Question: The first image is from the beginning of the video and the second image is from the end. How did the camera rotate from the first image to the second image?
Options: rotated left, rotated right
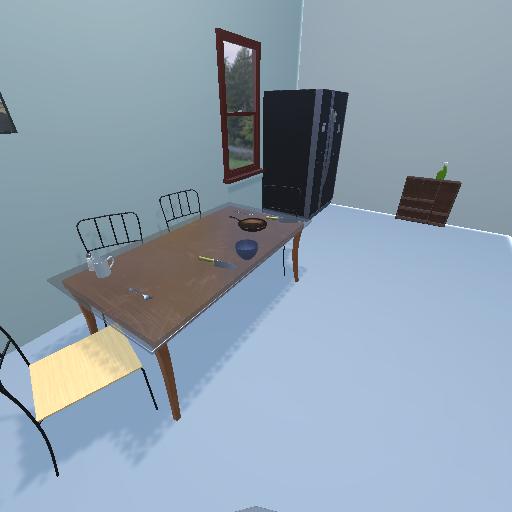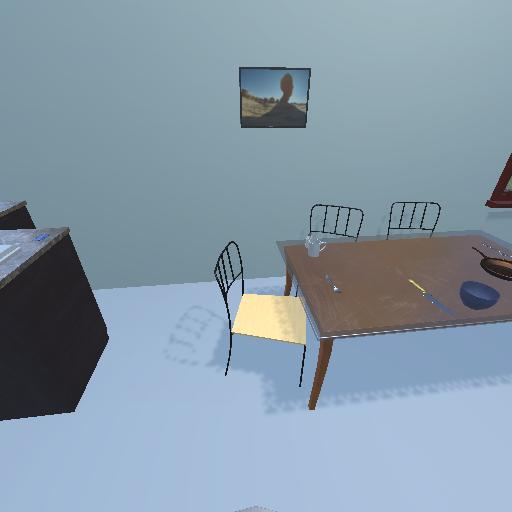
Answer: rotated left